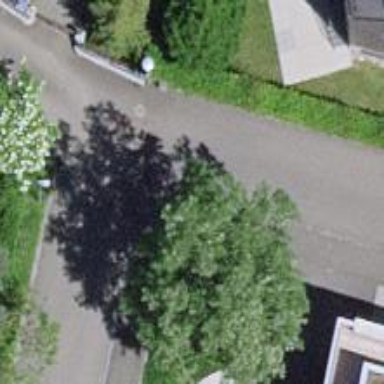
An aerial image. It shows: Residential road with opposite cycleway.